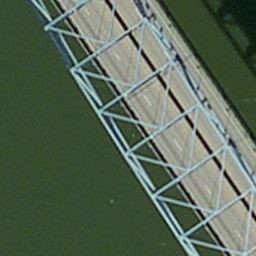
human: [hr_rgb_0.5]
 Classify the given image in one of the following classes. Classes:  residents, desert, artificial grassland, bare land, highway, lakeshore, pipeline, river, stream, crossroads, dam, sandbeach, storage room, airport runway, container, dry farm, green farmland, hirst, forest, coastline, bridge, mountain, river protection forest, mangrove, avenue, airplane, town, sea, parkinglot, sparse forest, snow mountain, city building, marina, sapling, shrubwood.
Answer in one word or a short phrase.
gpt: bridge